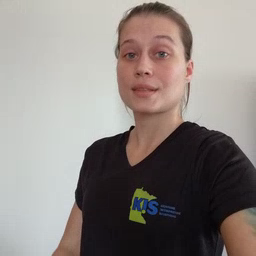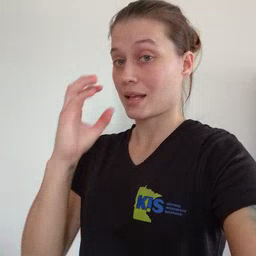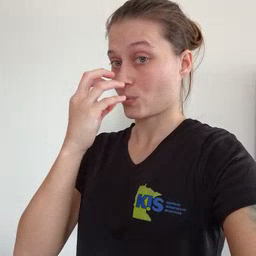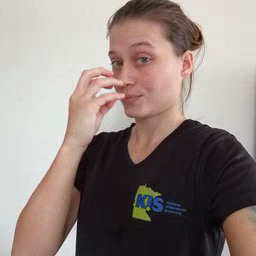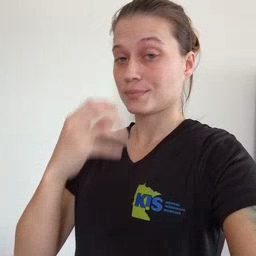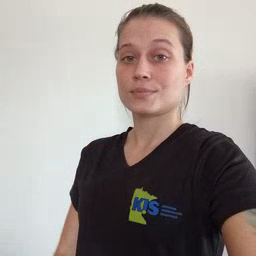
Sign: clown